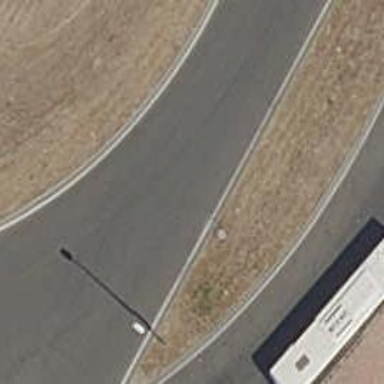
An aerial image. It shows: Roundabout on primary highway.